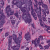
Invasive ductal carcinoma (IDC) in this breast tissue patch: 1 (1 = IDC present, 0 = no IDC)